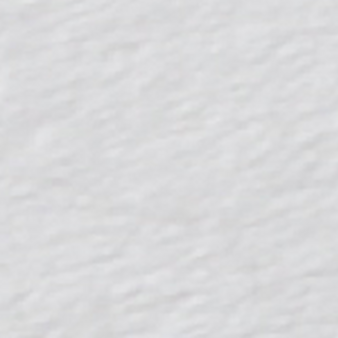
Label: other